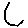
Label: hexagon